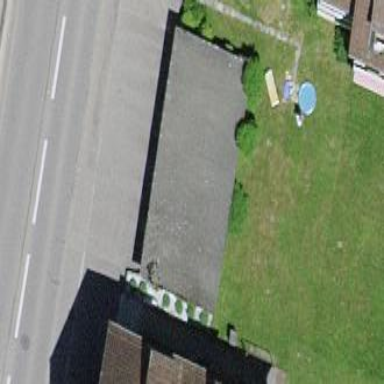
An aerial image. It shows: Group of garages.